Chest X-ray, PA view. Patient: 20 years old, sex F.
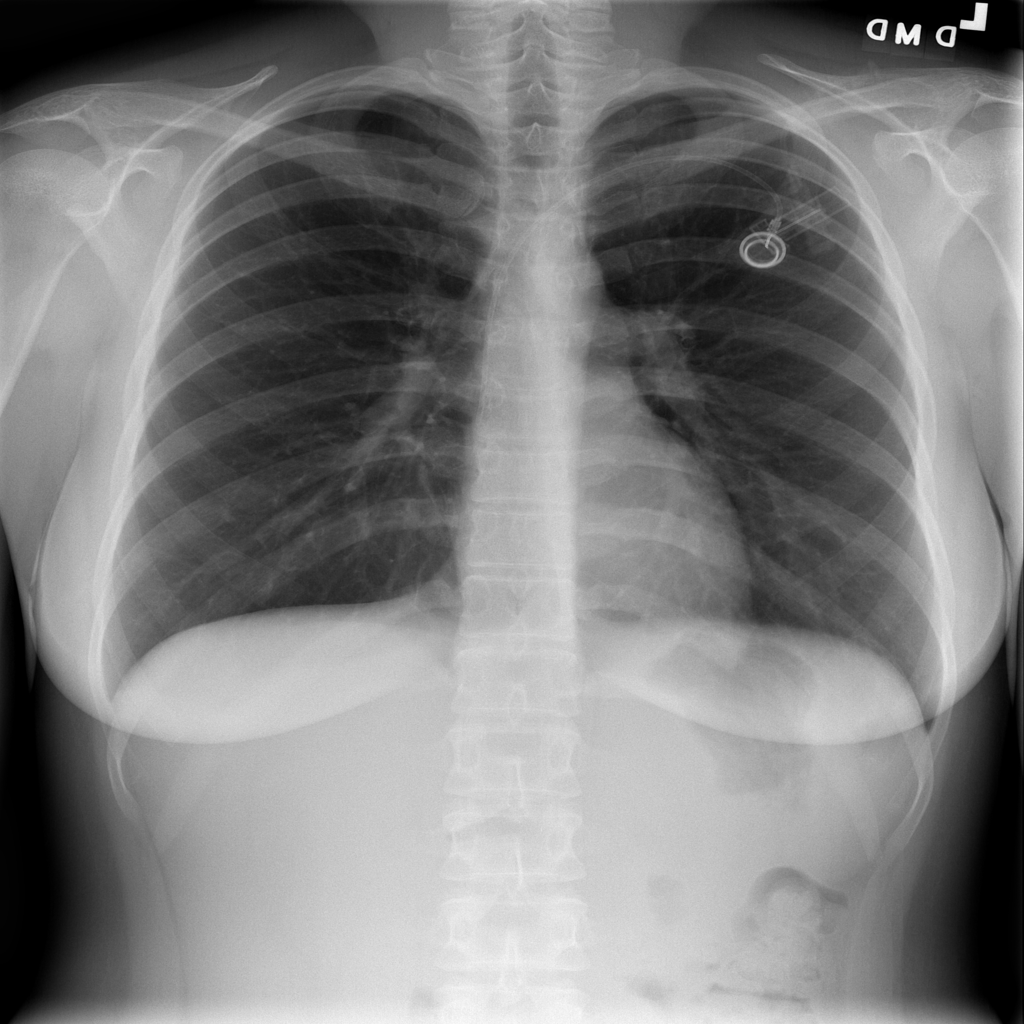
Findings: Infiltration